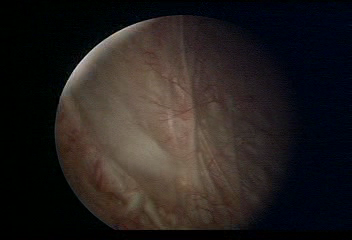
Modality: WLC
Class: Normal mucosa
Bladder cancer association: No